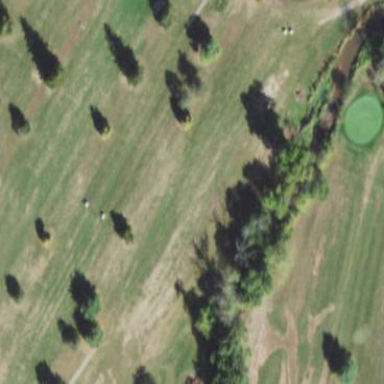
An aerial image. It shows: Golf fairway surrounded by grass.